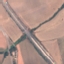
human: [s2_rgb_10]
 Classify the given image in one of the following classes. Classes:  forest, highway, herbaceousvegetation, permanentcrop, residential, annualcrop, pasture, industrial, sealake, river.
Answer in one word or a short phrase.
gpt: Highway